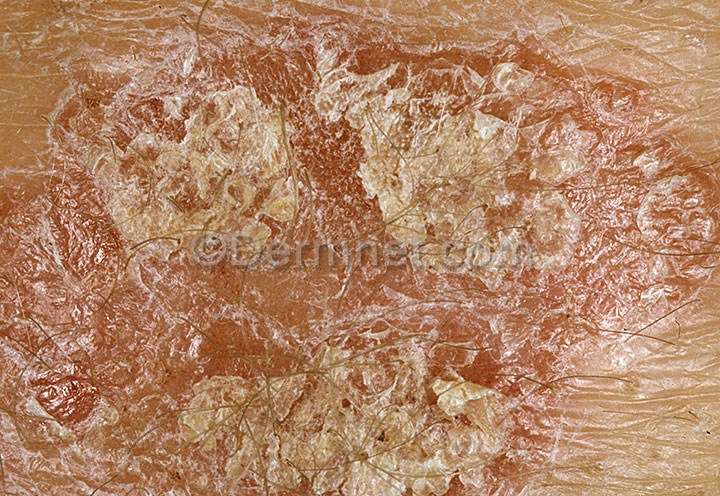
Disease: Psoriasis pictures Lichen Planus and related diseases